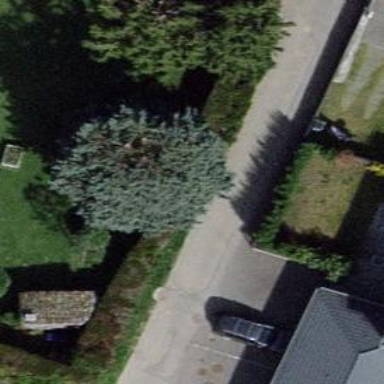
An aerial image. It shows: Needle-leaved tree in natural setting.